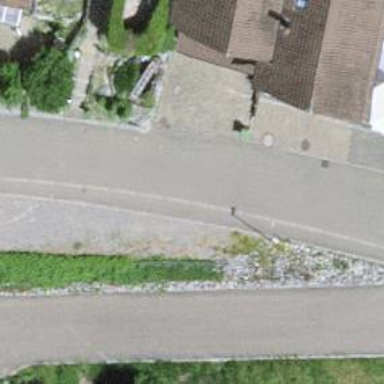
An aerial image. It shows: Residential road without sidewalk.